Question: I am trying to insert age as number int Bytes.toBytes(44) to HTable but value is not being persisted. Same is happening with Row key also. I am using Cloudera Quick Start VM:
Here is my code :
'''
package com.sohi.put;
import java.io.IOException;
import org.apache.hadoop.conf.Configuration;
import org.apache.hadoop.hbase.HBaseConfiguration;
import org.apache.hadoop.hbase.HColumnDescriptor;
import org.apache.hadoop.hbase.HTableDescriptor;
import org.apache.hadoop.hbase.MasterNotRunningException;
import org.apache.hadoop.hbase.TableName;
import org.apache.hadoop.hbase.ZooKeeperConnectionException;
import org.apache.hadoop.hbase.client.Get;
import org.apache.hadoop.hbase.client.HBaseAdmin;
import org.apache.hadoop.hbase.client.HTable;
import org.apache.hadoop.hbase.client.Put;
import org.apache.hadoop.hbase.client.Result;
import org.apache.hadoop.hbase.util.Bytes;
public class TestClass {
public static void main(String[] args) throws MasterNotRunningException, ZooKeeperConnectionException, IOException {
Configuration conf = HBaseConfiguration.create();
HBaseAdmin hBaseAdmin = new HBaseAdmin(conf);
TableName tableName = TableName.valueOf("SampleDataTable") ;
HTableDescriptor tableDescriptor = new HTableDescriptor(tableName) ;
HColumnDescriptor personalColFam = new HColumnDescriptor("personal");
HColumnDescriptor officeColFam = new HColumnDescriptor("office");
tableDescriptor.addFamily(personalColFam);
tableDescriptor.addFamily(officeColFam);
if(!hBaseAdmin.tableExists(tableName)){
hBaseAdmin.createTable(tableDescriptor);
}
HTable hTable = new HTable(conf, tableName);
byte [] row = Bytes.toBytes(121);
byte [] personalCf = Bytes.toBytes("personal");
byte [] officeCf = Bytes.toBytes("office");
byte [] qual1 = Bytes.toBytes("name");
byte [] qual2 = Bytes.toBytes("age");
byte [] qual3 = Bytes.toBytes("location");
byte [] name = Bytes.toBytes("John");
byte [] age = Bytes.toBytes(44);
byte [] loc = Bytes.toBytes("USA");
Put data = new Put(row);
data.add(personalCf, qual1, name);
data.add(personalCf, qual2, age);
data.add(officeCf, qual3, loc);
hTable.put(data);
// giving issue with integer values like age and row key
System.out.println("Done");
}
'''
}
Here is the output :

Note the Key value and Age Value.
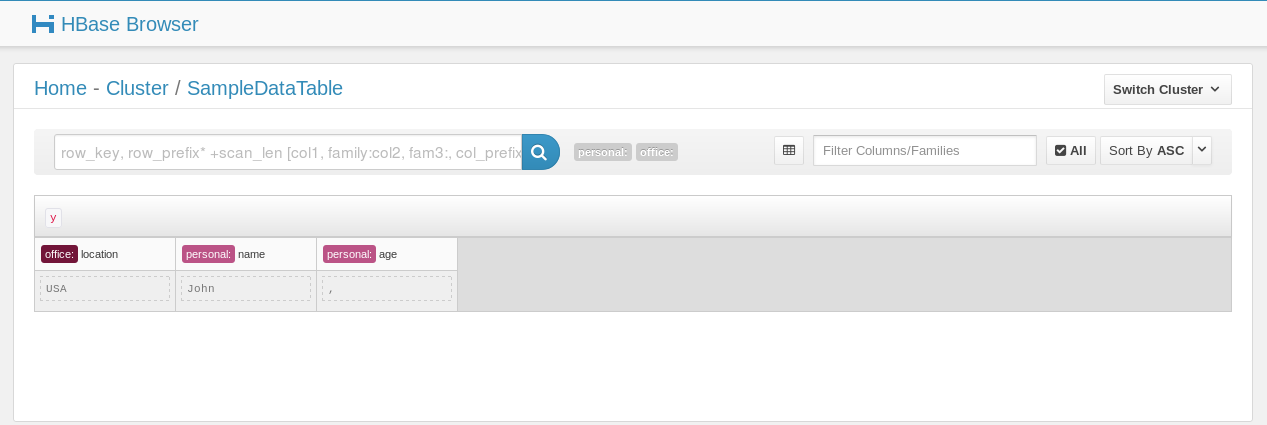
Answer: Hue's HBase Browser does a good job of displaying strings correctly - but other data types. The reason is pretty simple: ! For example, if you read 8 bytes from an HBase column, it could be a 64-bit integer or a float or 8 single byte characters.
Now, to come back to your question: !
The comma you're seeing is ASCII representation of '44' (see <URL>
When you read the data back from HBase in your code, use 'Bytes.toInt()' and you'll be able to correctly read it as integer '44'.